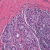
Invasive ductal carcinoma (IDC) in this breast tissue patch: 0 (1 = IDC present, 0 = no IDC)